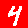
Digit: 4